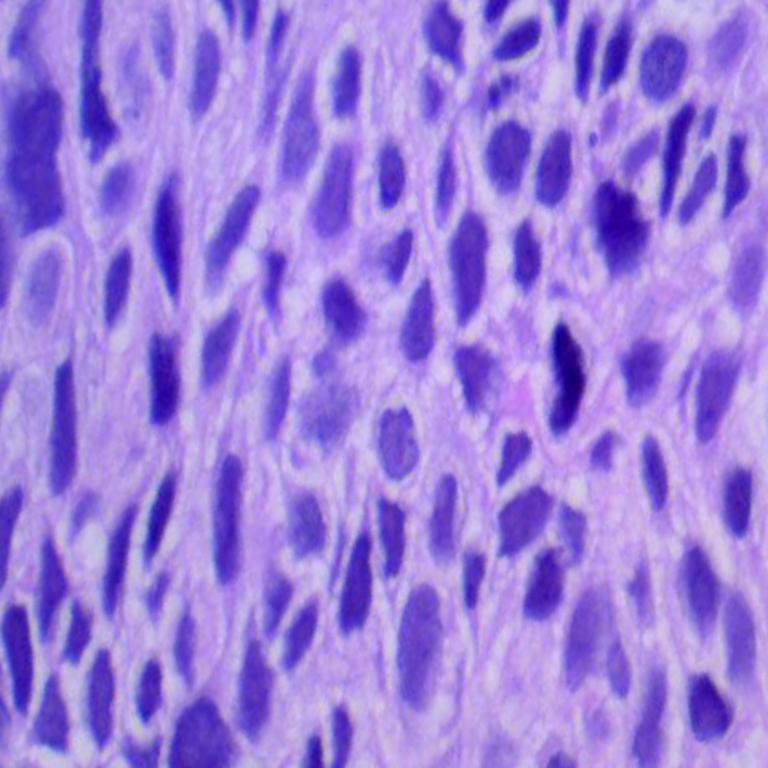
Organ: lung
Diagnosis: squamous carcinomas